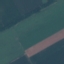
Land use / land cover class: AnnualCrop